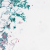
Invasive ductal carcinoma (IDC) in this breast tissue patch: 0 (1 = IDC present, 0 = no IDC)